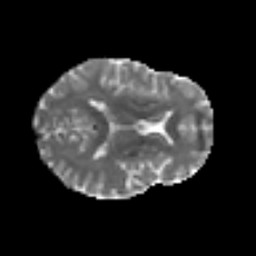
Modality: MD
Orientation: axial
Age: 36
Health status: ill
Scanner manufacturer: philips
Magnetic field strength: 3 T
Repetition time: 9 s
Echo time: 0.127 s